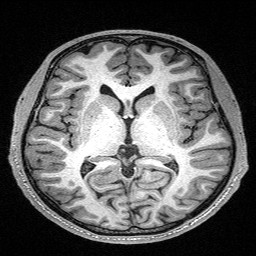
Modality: T1w
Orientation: coronal
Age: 20
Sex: male
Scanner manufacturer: siemens
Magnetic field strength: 3 T
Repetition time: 2.4 s
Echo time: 0.03 s